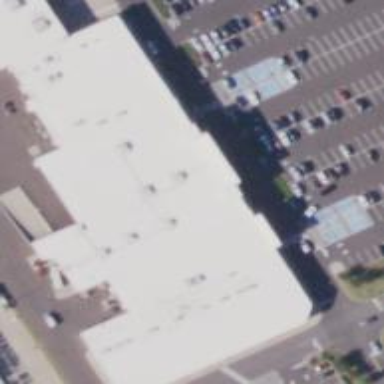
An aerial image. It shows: Retail building.